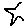
Label: star